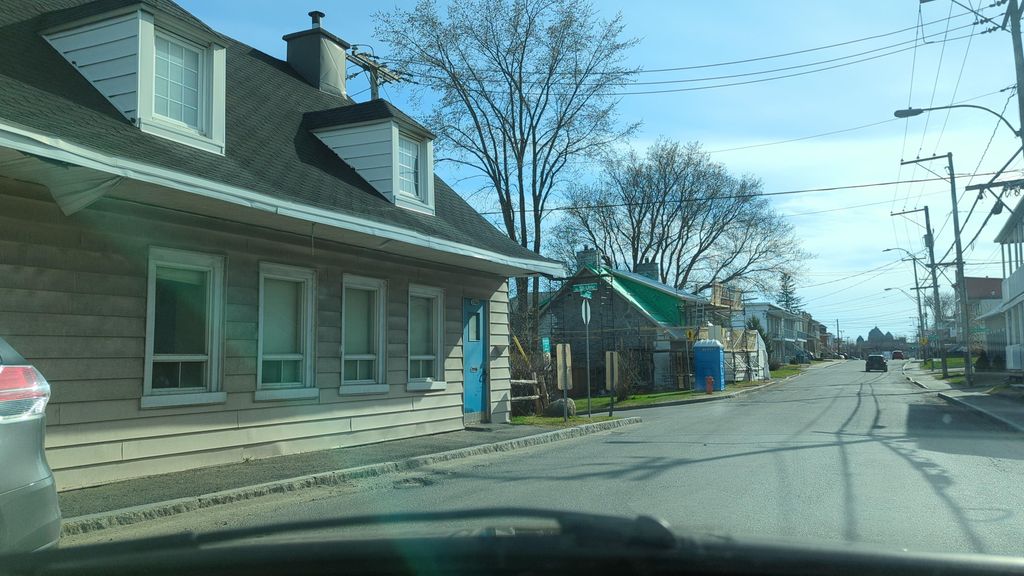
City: quebec_city